The image is an STFT spectrogram (time versus frequency) of a rolling-element bearing's vibration signal. Determine the bearing's health state. Answer with exactly one of: normal, inner_race, outer_race, ball.
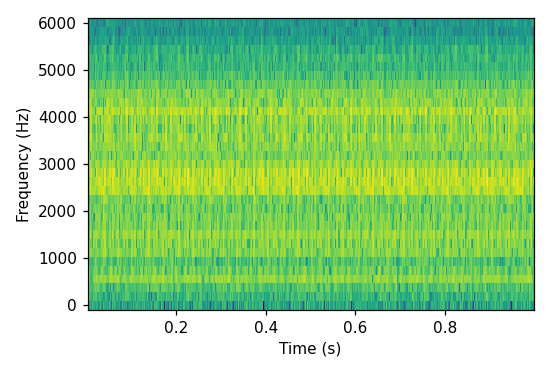
Answer: inner_race